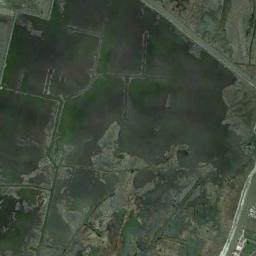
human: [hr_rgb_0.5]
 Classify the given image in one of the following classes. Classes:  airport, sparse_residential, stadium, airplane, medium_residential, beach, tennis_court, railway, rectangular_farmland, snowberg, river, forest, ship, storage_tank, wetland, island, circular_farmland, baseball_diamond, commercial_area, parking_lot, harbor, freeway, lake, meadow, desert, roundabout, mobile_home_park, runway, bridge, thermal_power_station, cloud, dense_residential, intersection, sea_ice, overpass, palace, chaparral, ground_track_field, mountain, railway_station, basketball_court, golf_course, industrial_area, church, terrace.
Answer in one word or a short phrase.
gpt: wetland